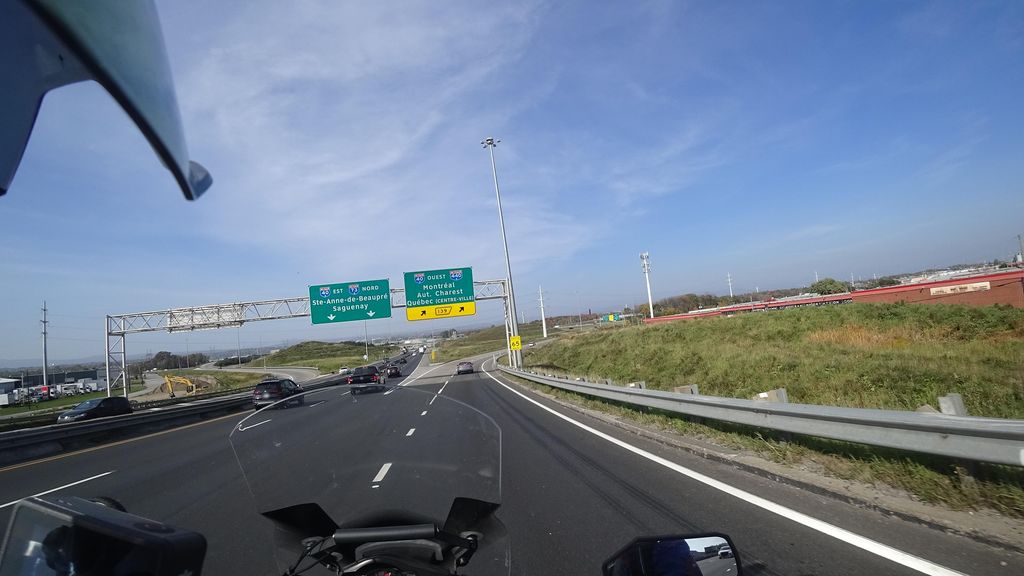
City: quebec_city